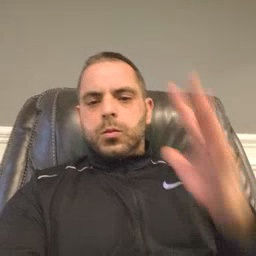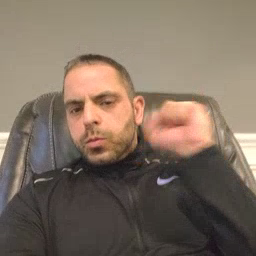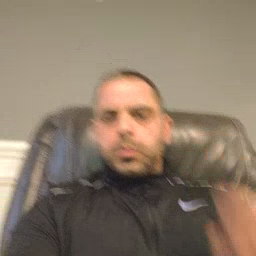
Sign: loud